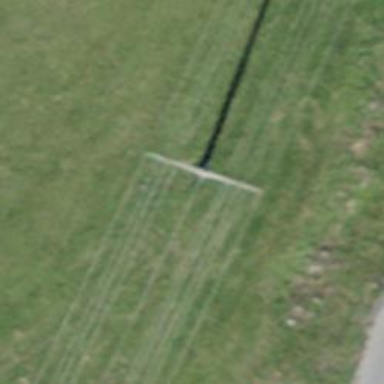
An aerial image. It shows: Power tower.